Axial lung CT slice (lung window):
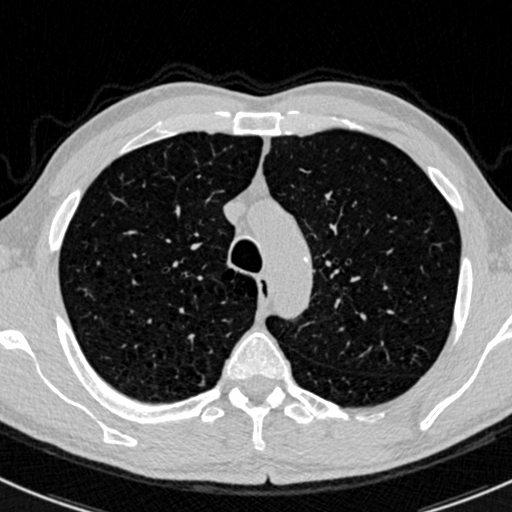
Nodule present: no